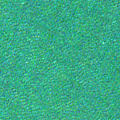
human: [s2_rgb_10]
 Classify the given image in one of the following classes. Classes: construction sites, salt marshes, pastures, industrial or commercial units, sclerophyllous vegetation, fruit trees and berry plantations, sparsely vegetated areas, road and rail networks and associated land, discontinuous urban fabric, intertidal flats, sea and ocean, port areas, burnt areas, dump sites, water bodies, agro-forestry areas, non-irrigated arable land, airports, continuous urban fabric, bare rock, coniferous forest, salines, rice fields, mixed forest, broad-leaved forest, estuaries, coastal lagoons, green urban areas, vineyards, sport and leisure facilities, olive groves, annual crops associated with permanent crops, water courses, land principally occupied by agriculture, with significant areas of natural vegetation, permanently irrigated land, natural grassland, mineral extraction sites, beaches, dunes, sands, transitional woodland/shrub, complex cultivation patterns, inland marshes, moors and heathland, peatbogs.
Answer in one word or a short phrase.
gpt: sea and ocean